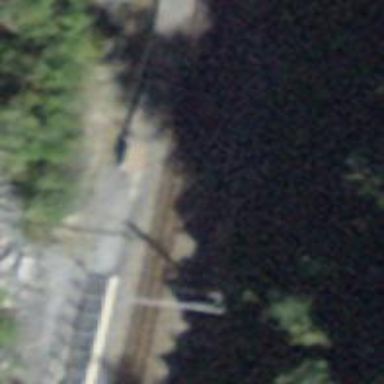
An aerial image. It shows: Railway switch.